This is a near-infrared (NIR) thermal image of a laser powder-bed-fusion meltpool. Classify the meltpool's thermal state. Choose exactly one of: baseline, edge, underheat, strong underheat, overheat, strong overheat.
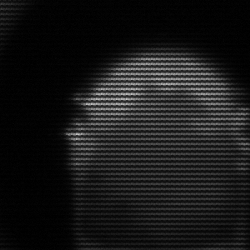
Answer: edge